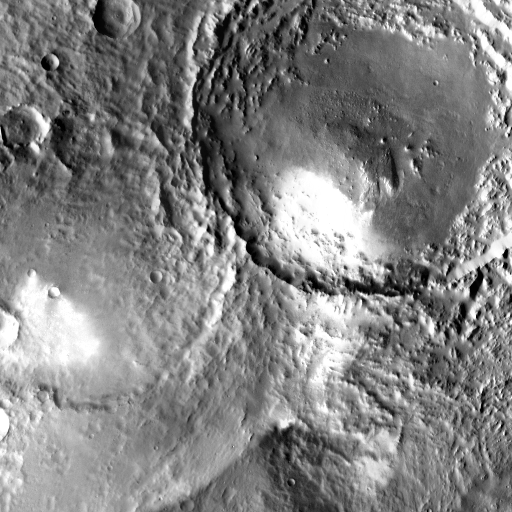
Crater classes present: Background, Other, Buried, Secondary